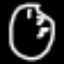
Label: clock